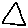
Label: triangle